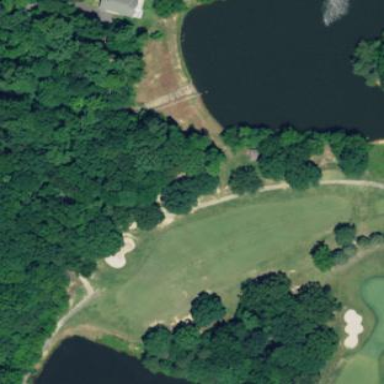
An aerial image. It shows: Scenic golf fairway.